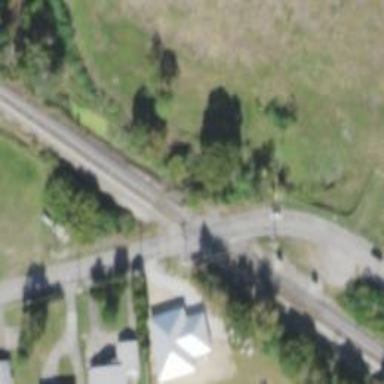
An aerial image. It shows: Level crossing with lights and barriers.